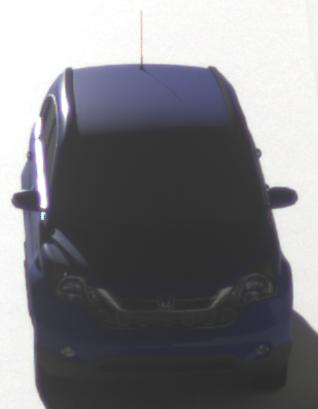
Make: Honda
Model: CR-V
Detailed model: CR-V (III) (04/10 - 10/12)
Model produced from: 2010
Model produced until: 2012
Doors: 5
Color: blue
Road condition: dry road
Daytime: morning or afternoon
Contrast: high contrast